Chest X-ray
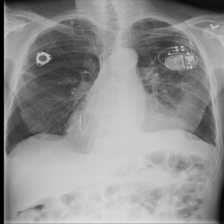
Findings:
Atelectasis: negative
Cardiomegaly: negative
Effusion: negative
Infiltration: positive
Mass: negative
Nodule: negative
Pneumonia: negative
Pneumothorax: negative
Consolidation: negative
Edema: negative
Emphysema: negative
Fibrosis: negative
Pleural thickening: positive
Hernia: negative